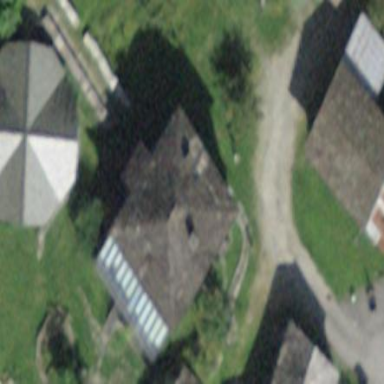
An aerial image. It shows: Detached building.